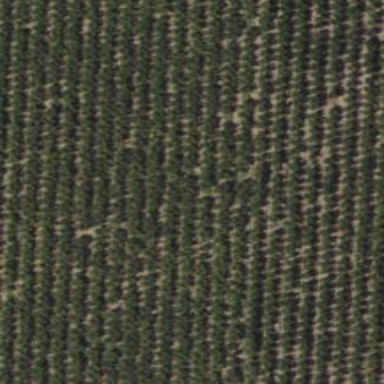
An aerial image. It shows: Orchard planted with peach trees.